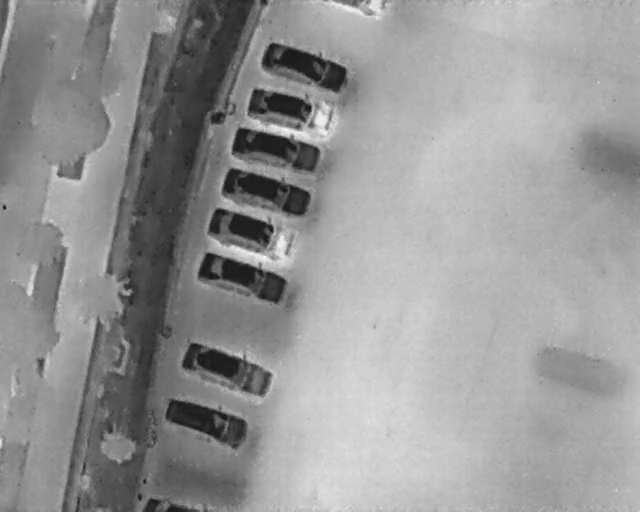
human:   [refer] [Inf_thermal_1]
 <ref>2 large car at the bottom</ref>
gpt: <box>[[28, 72, 34, 91, 17], [32, 62, 38, 82, 22]]</box>

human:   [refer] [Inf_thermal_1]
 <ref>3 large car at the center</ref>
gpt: <box>[[34, 45, 41, 63, 16], [35, 36, 42, 54, 16], [38, 28, 45, 47, 16]]</box>

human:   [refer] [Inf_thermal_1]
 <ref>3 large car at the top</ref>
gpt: <box>[[39, 20, 46, 38, 16], [42, 12, 48, 30, 13], [44, 4, 50, 22, 18]]</box>